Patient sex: M
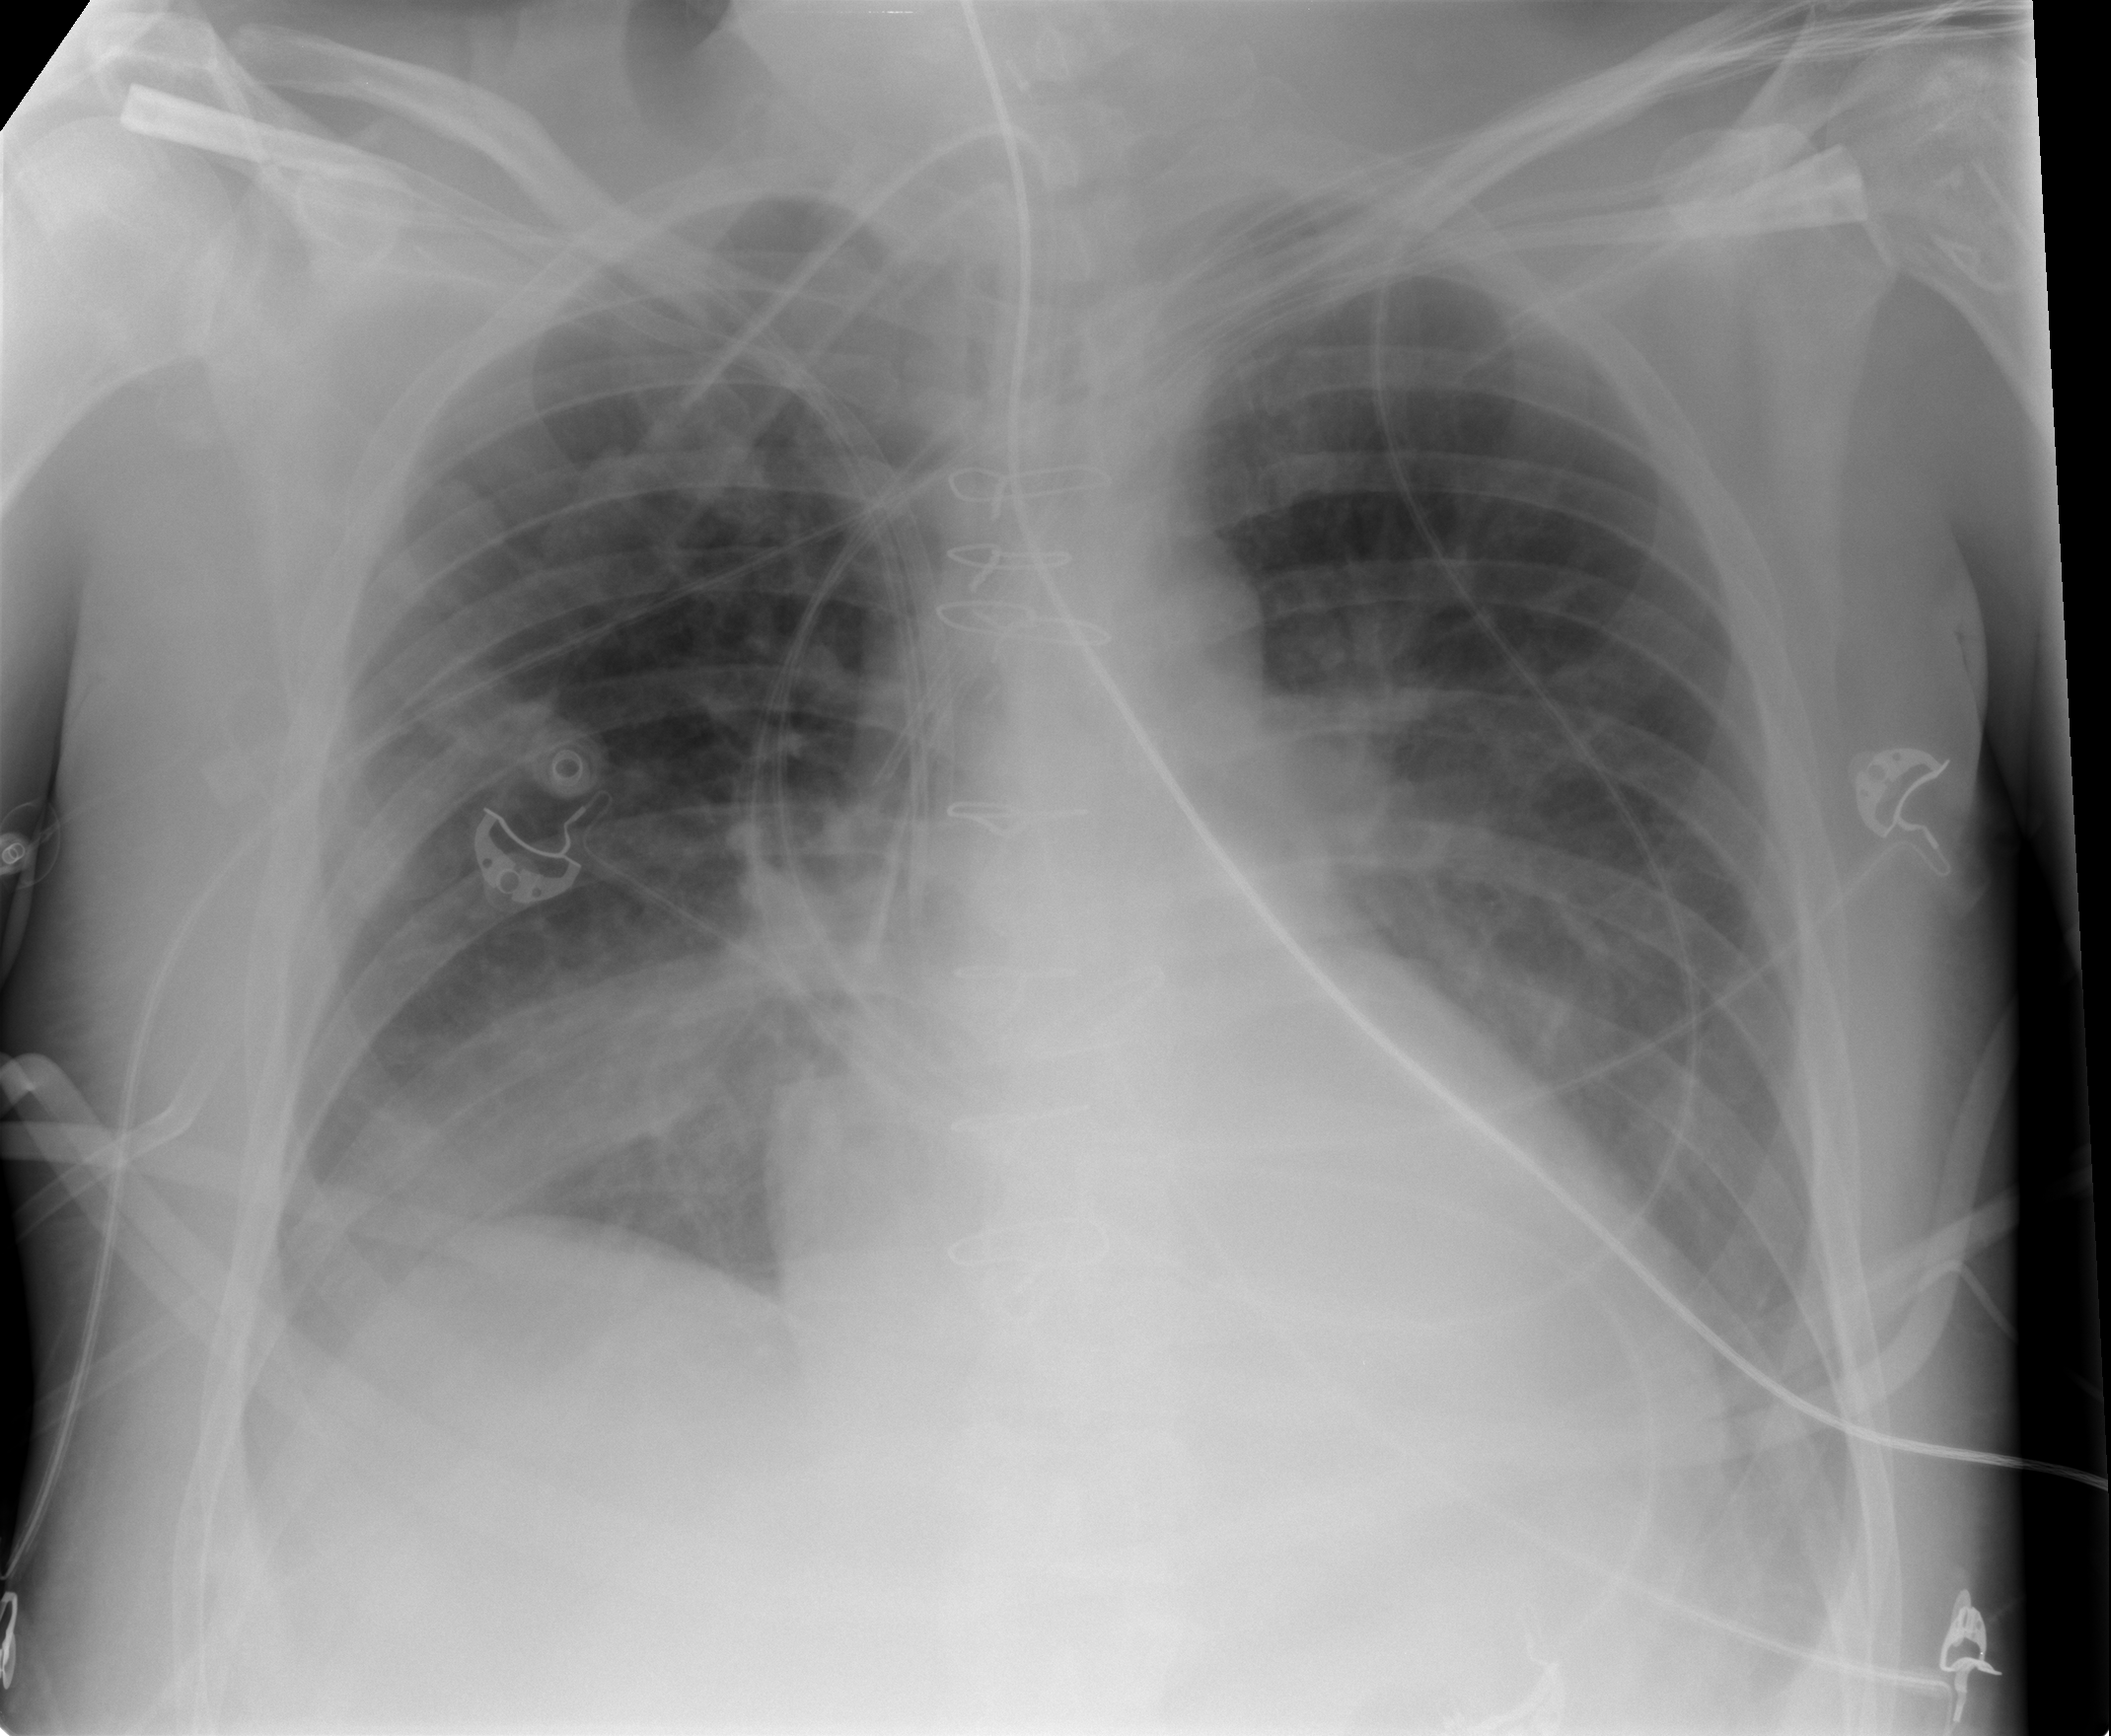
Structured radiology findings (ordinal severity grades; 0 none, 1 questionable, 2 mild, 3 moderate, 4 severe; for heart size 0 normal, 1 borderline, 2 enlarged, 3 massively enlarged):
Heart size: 1
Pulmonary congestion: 0
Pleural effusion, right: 0
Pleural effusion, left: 1
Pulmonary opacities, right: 2
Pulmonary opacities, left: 0
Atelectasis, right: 2
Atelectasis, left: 2